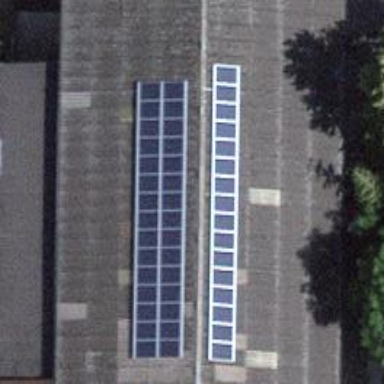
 consisting of solar photovoltaic panels."